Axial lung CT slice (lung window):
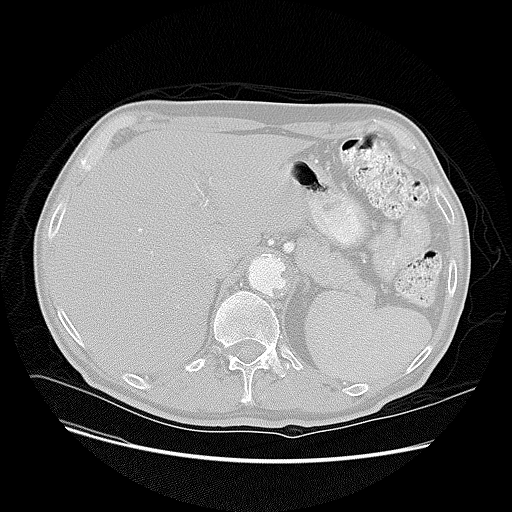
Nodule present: no